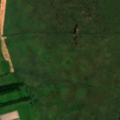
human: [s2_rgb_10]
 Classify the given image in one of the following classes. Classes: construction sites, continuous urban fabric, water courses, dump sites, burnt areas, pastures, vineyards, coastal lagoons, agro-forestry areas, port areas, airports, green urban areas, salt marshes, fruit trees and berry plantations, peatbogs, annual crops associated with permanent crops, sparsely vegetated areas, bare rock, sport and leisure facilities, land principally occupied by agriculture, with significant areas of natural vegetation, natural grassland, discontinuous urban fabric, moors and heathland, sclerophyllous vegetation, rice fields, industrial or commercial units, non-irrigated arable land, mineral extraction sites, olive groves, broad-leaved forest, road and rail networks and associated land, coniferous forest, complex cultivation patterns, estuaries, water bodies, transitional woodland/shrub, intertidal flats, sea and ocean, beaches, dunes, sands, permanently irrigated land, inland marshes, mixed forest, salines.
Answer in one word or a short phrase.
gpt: pastures, complex cultivation patterns, land principally occupied by agriculture, with significant areas of natural vegetation, inland marshes